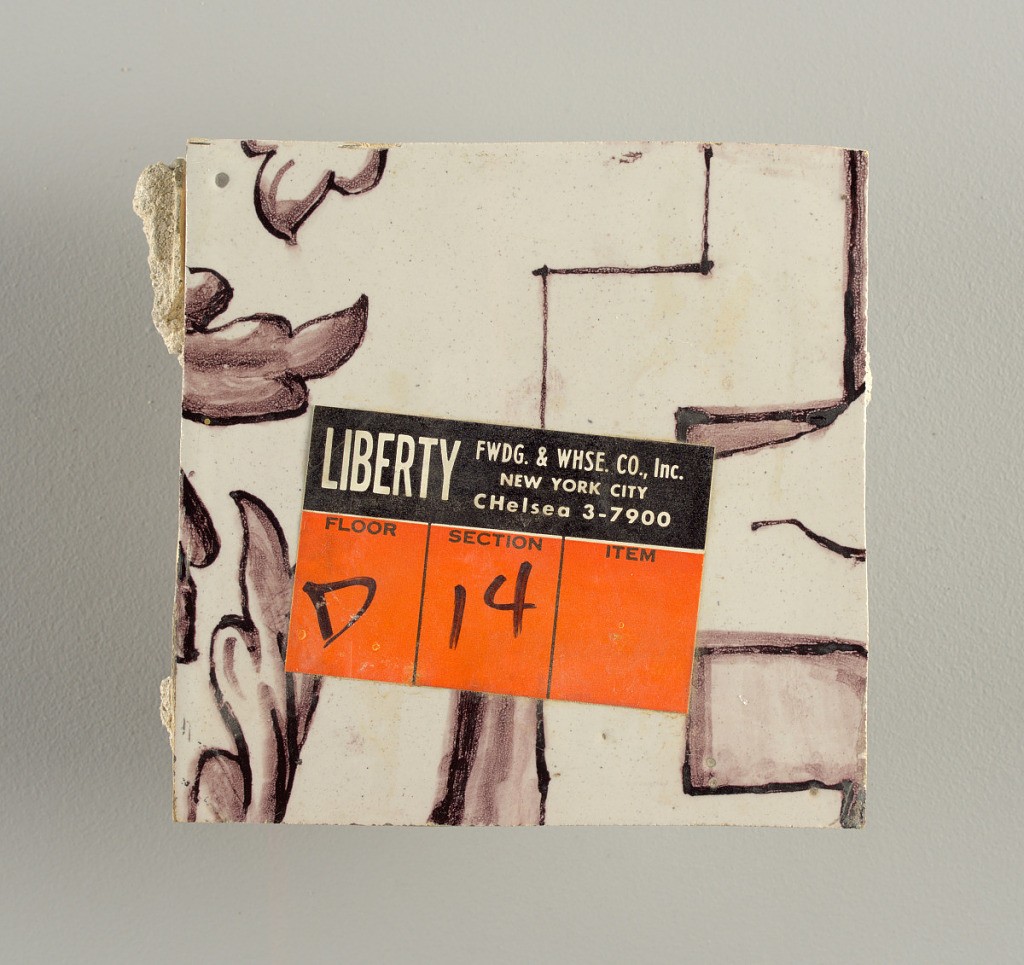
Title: Wall facing
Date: ca. 1725
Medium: tin-glazed earthenware, underglaze
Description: Running design for a frieze or a dado, composed of scrolls of foliage and strapwork, and four repeating motifs--a seated woman in a small upright oval medallion, a putto seated on a rocailled base, and strapwork in axial pattern.  The various panels, A to F, show various repeats of the same design, all being five tiles high and a varying number of tiles wide.